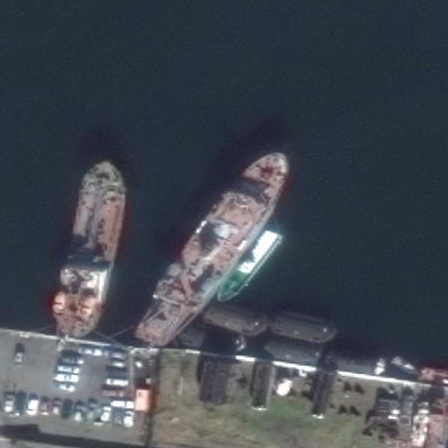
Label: civil